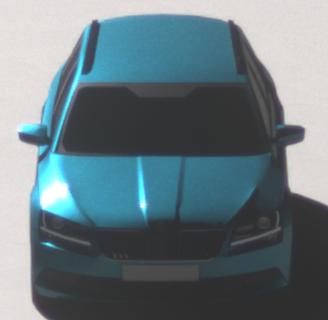
Make: Skoda
Model: Superb Combi 1.4 TSI
Detailed model: Superb (III) Combi
Model produced from: 2015/09
Model produced until: 2018/06
Doors: 5
Color: blue
Road condition: dry road
Daytime: morning or afternoon
Contrast: high contrast